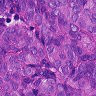
Metastatic tissue present: yes